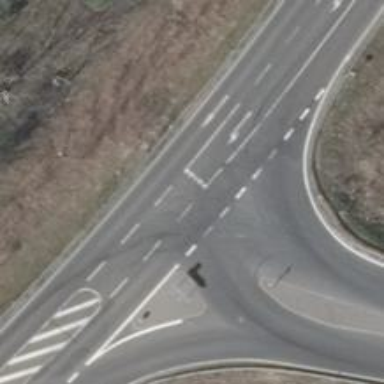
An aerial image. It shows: Secondary road with asphalt surface.